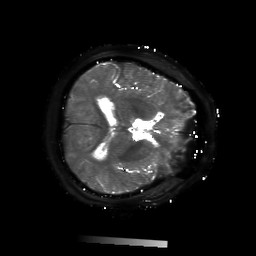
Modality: T2starmap
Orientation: axial
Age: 36
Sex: male
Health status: ill